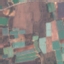
Land use / land cover: PermanentCrop